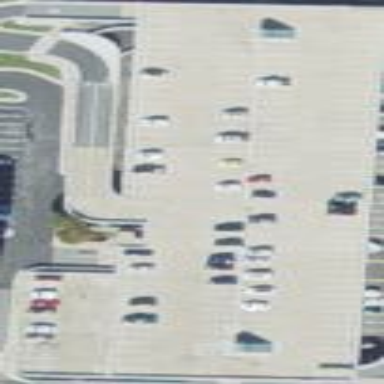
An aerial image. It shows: Multi-storey parking building.